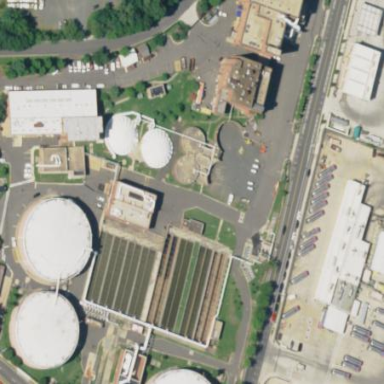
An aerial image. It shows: Industrial area with man-made wastewater plant.